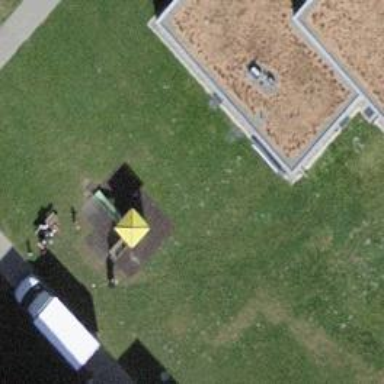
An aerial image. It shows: Playground area for leisure activities on the land.